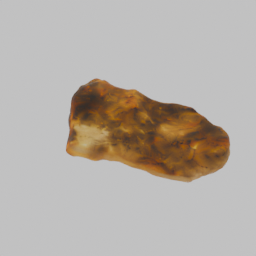
Label: nature